Question: I am trying to programmatically record video from the front camera of an Android device. While most test devices I have, including the Nexus 4, Nexus 7, and the Samsung Galaxy S4, record the video correctly, some do not.
For example, here's a screenshot of a segment of video recorded by a Samsung Galaxy S3:

There are weird artifacts and colors, and the video does not seem to be centered (it is pointed at a person's face, which you can see is just barely visible in the shot).
Here's my code:
'''
//
// starting code
//
CAMERA = Camera.open(Camera.CameraInfo.CAMERA_FACING_FRONT);
Camera.Parameters cameraParameters = CAMERA.getParameters();
if (cameraParameters.isZoomSupported()) {
cameraParameters.setZoom(0);
}
CAMERA.setParameters(cameraParameters);
CAMERA.setDisplayOrientation(90);
CAMERA.setPreviewDisplay(CAMERA_SURFACE_VIEW.getHolder());
CAMERA.startPreview();
CAMERA.unlock();
CAMERA_MEDIA_RECORDER = new MediaRecorder();
CAMERA_MEDIA_RECORDER.setCamera(CAMERA);
try {
CAMERA_MEDIA_RECORDER.setOrientationHint(270);
} catch (Exception e) {
// this is to fix "setParameter failed" b/c of unsupported orientation hint
CAMERA_MEDIA_RECORDER.setOrientationHint(90);
}
CAMERA_MEDIA_RECORDER.setAudioSource(MediaRecorder.AudioSource.CAMCORDER);
CAMERA_MEDIA_RECORDER.setVideoSource(MediaRecorder.VideoSource.CAMERA);
ArrayList<Integer> profileIds = new ArrayList<Integer>();
if (Build.VERSION.SDK_INT >= Build.VERSION_CODES.HONEYCOMB) {
profileIds.add(CamcorderProfile.QUALITY_480P);
profileIds.add(CamcorderProfile.QUALITY_720P);
}
profileIds.add(CamcorderProfile.QUALITY_HIGH);
profileIds.add(CamcorderProfile.QUALITY_LOW);
CamcorderProfile camcorderProfile = null;
for (int profileId : profileIds) {
try {
camcorderProfile = CamcorderProfile.get(Camera.CameraInfo.CAMERA_FACING_FRONT, profileId);
break; // found our most desired profile, done
} catch (IllegalArgumentException e) {
// profile not found on device... It's okay, the next one might exist.
continue;
} catch (RuntimeException e) {
continue;
}
}
if (camcorderProfile == null) {
return false;
}
CAMERA_MEDIA_RECORDER.setProfile(camcorderProfile);
CAMERA_MEDIA_RECORDER.setAudioEncodingBitRate(96000);
int audioSamplingRate = 44100;
for (int rate : new int[] {44100, 32000, 22050, 16000, 11025, 8000}) {
if (AudioRecord.getMinBufferSize(rate, AudioFormat.CHANNEL_IN_DEFAULT, AudioFormat.ENCODING_PCM_16BIT) > 0) {
audioSamplingRate = rate;
break;
}
}
CAMERA_MEDIA_RECORDER.setAudioSamplingRate(audioSamplingRate);
CAMERA_MEDIA_RECORDER.setVideoEncodingBitRate(700000);
String extension = ".3gpp";
if (camcorderProfile.fileFormat == MediaRecorder.OutputFormat.MPEG_4) {
extension = ".mp4";
}
File file = new File(Internal.getStoragePath(Internal.CURRENT_ACTIVITY) + "/webcam" + extension);
file.createNewFile();
CAMERA_MEDIA_RECORDER.setOutputFile(file.toString());
CAMERA_MEDIA_RECORDER.setPreviewDisplay(CAMERA_SURFACE_VIEW.getHolder().getSurface());
CAMERA_MEDIA_RECORDER.prepare();
CAMERA_MEDIA_RECORDER.start();
//
// stopping code
//
try {
CAMERA_MEDIA_RECORDER.stop();
} catch (IllegalStateException e) {
// do nothing
} catch (RuntimeException e) {
// do nothing
}
CAMERA_MEDIA_RECORDER.reset();
CAMERA_MEDIA_RECORDER.release();
CAMERA.lock();
CAMERA.stopPreview();
CAMERA.release();
CAMERA_MEDIA_RECORDER = null;
CAMERA = null;
CAMERA_SURFACE_VIEW = null;
'''
Edit: I should point out that the surfaceView is 1 by 1 px and is outside of the screen's bounds. I do not wish to display a preview.
How do I make sure that the video recording is good on all devices with a front facing camera?
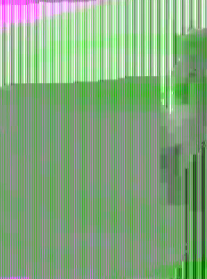
Answer: I was finally able to get my hands on a Samsung Galaxy S3 device and run some tests. The issue was caused by the following lines:
'''
CAMERA.setPreviewDisplay(CAMERA_SURFACE_VIEW.getHolder());
CAMERA.startPreview();
'''
The following answer I found on StackOverflow led me to the solution: <URL>
If the 'SurfaceView' preview is shared between 'Camera' and 'MediaRecorder', it can apparently cause issues such as the one I experienced. Removing the setting of the preview display from the 'Camera' object ultimately fixed the issue.